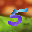
Label: 5